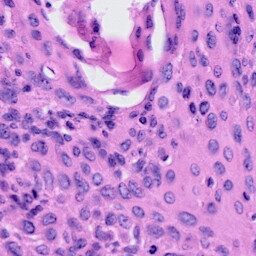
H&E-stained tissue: Cervix